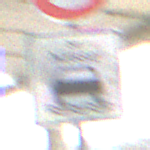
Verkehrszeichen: BeiNaesse
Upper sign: Geschwindigkeit130
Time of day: MorningAfternoon
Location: Roofed (Suburban)
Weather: PartlyCloudy
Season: Winter
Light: Natural